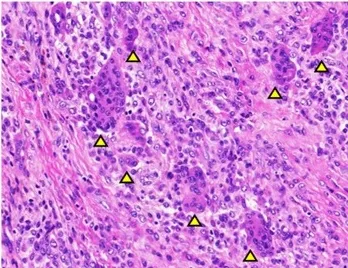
GCTTS presenting in a young child. (B) Hematoxylin and Eosin (H&E) staining of resected finger mass consistent with a diagnosis of GCTTS. Arrowheads indicate multinucleated giant cells.
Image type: pathology (h&e)